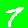
Digit: 7